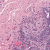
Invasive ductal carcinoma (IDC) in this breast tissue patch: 0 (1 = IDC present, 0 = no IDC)